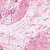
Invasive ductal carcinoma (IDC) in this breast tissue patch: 0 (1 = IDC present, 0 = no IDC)